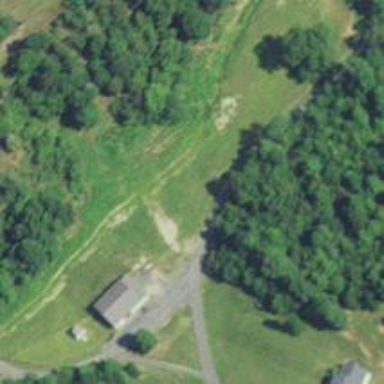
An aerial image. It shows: Driveway leading to service road.